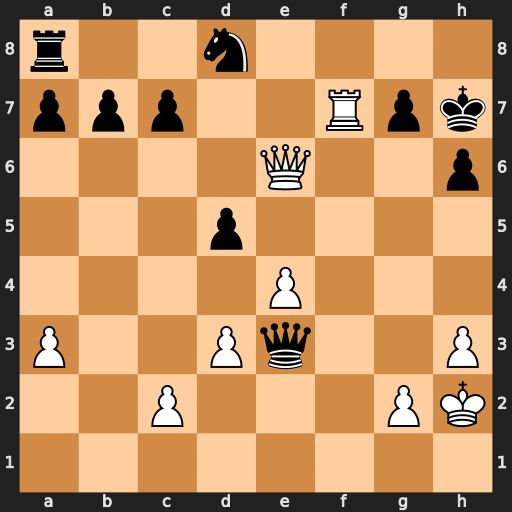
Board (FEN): r2n4/ppp2Rpk/4Q2p/3p4/4P3/P2Pq2P/2P3PK/8
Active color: w
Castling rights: -
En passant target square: -
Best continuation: Qf5+ Kh8 Rf8#